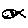
Label: fish